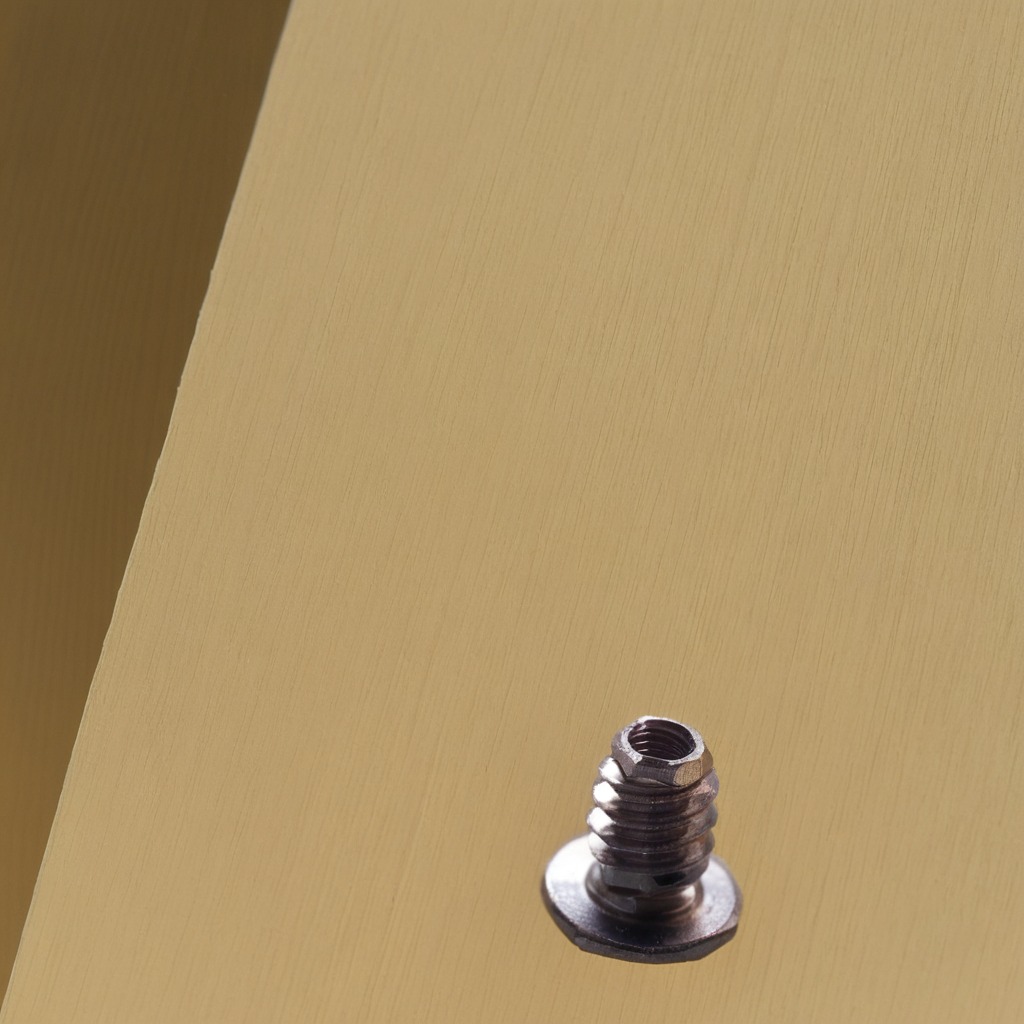
A metal screw lies on the plywood surface in the workshop.